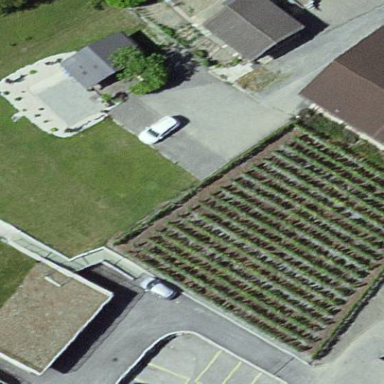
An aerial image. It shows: Vineyard growing grapes.